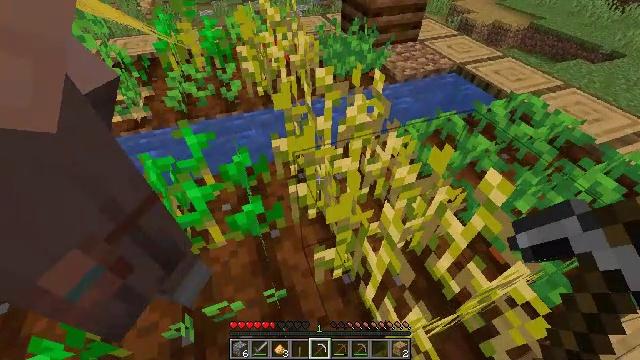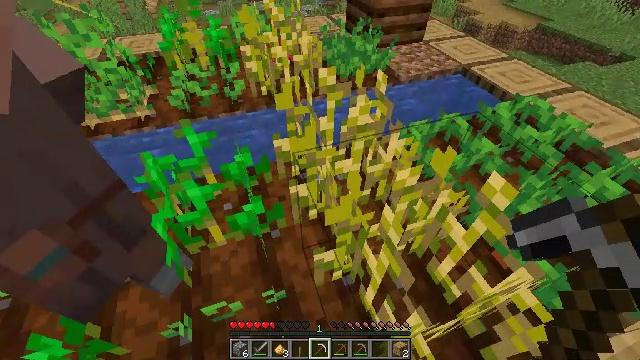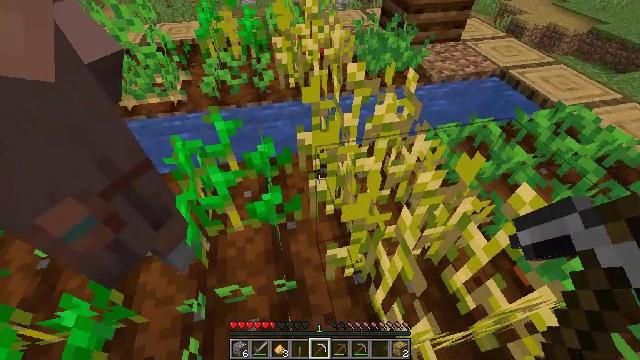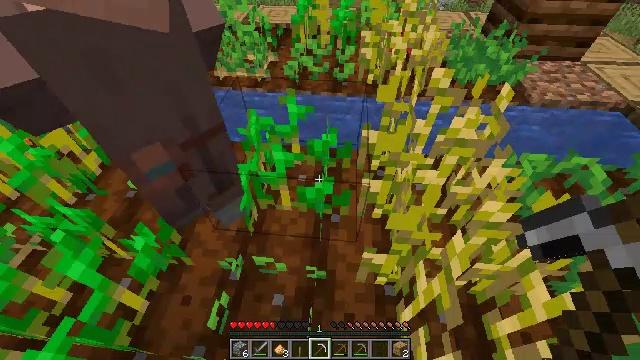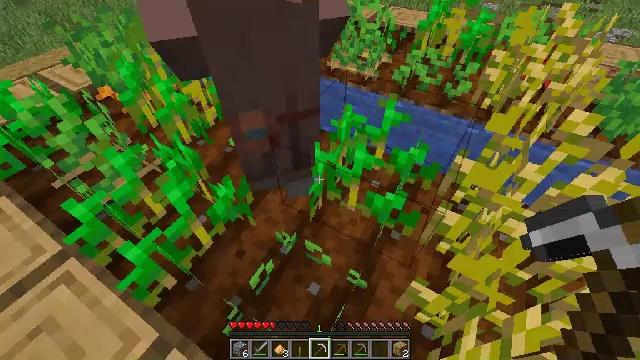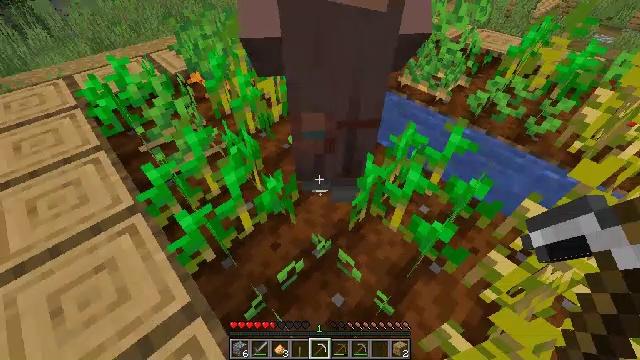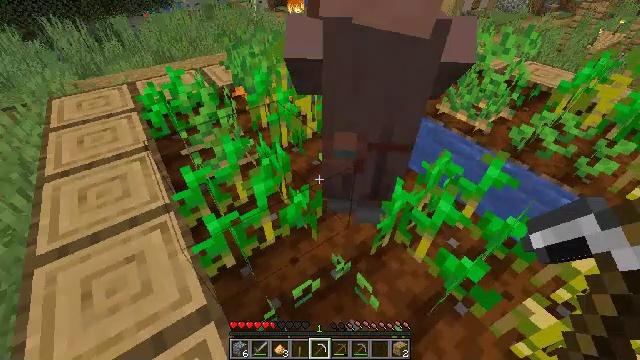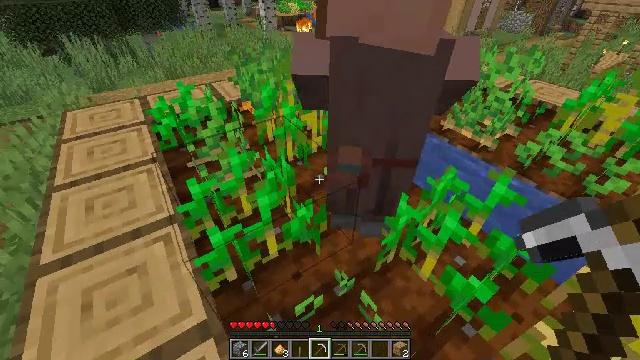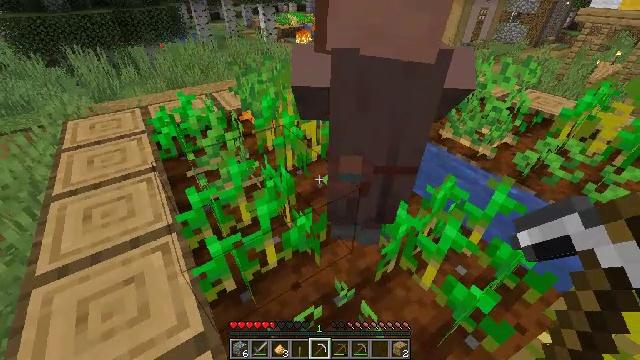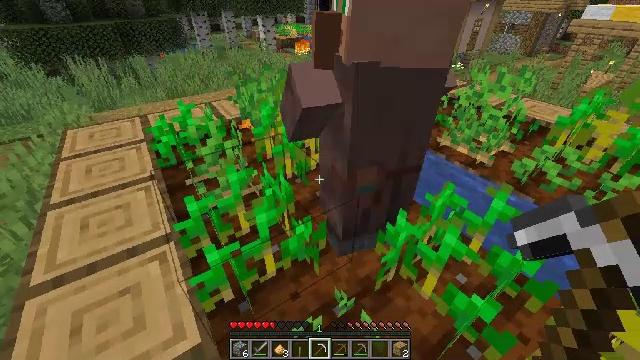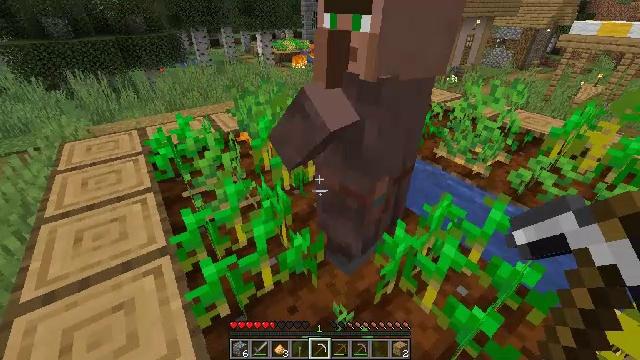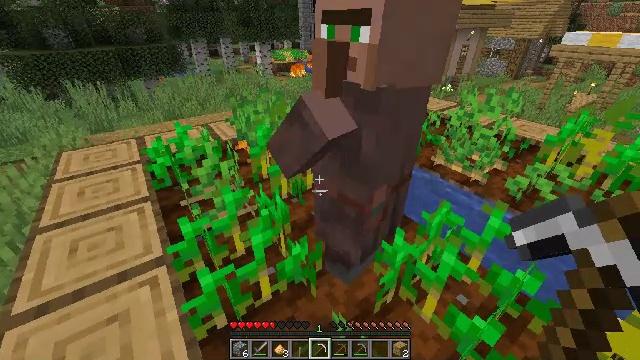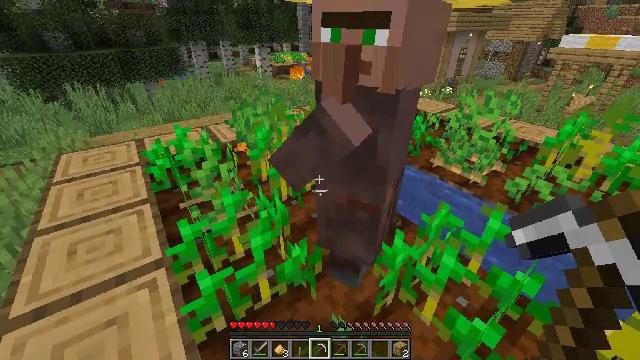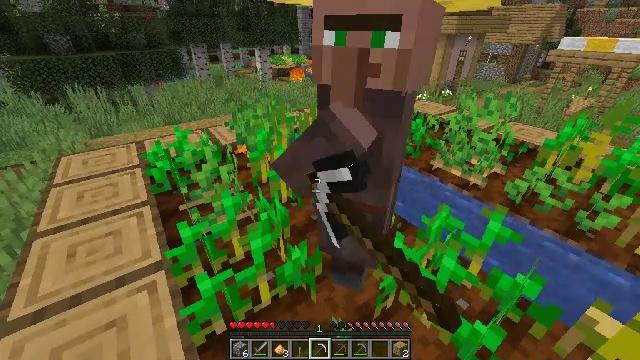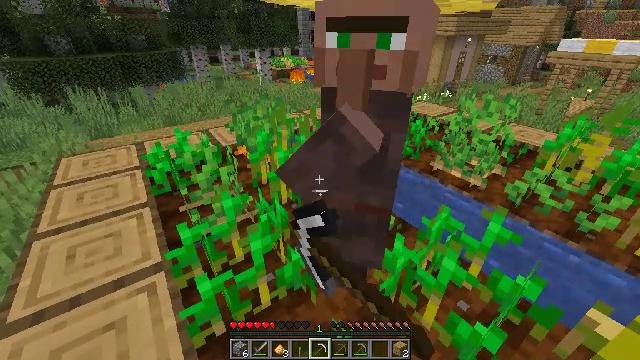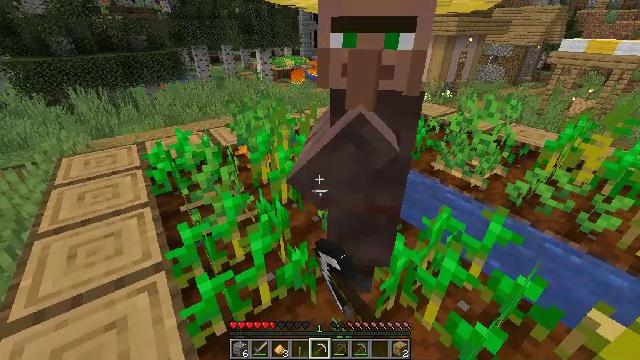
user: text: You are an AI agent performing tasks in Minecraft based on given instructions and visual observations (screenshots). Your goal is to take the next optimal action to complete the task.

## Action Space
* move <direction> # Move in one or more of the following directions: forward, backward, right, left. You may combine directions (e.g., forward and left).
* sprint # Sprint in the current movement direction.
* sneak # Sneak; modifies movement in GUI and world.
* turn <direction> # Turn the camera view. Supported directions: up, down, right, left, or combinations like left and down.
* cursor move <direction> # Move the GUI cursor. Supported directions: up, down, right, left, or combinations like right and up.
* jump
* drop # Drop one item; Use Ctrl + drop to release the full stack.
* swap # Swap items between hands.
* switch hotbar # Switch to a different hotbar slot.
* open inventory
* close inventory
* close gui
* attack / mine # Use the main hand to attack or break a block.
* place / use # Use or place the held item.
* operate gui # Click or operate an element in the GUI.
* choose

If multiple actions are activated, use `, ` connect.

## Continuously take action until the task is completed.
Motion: motion action
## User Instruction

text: Harvest birch logs from birch trees.
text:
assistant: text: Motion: turn left
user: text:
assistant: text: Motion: turn left and down
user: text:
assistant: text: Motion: turn left and down
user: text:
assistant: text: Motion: turn left
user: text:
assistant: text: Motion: turn left and up
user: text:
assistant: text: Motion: turn left and up
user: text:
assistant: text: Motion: turn left and up
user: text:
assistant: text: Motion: turn up
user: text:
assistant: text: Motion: turn up
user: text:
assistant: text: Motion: turn up
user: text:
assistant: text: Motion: turn up
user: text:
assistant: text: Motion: use / place
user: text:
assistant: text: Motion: use / place
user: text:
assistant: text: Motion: use / place
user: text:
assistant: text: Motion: use / place
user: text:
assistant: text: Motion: use / place
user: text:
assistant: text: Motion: no_op
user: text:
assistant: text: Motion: no_op
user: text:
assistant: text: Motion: no_op
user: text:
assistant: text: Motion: no_op
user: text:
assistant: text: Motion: no_op
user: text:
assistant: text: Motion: no_op
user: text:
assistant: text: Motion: no_op
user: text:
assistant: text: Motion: no_op
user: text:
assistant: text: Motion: no_op
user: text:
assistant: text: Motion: no_op
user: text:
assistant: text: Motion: no_op
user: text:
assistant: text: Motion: no_op
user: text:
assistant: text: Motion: no_op
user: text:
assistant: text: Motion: no_op